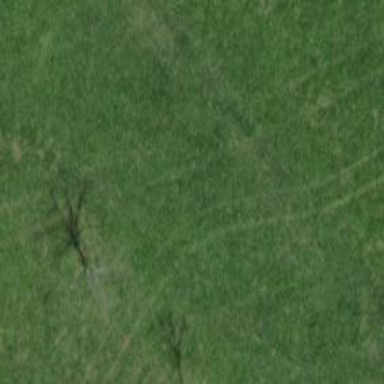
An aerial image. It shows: Track with grass surface. The track type is grade3.